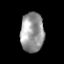
Tissue: prostate
Cell type: T cells
Senescence score: 0.3511
Nuclear area (px): 908
Mean DAPI intensity: 151.629